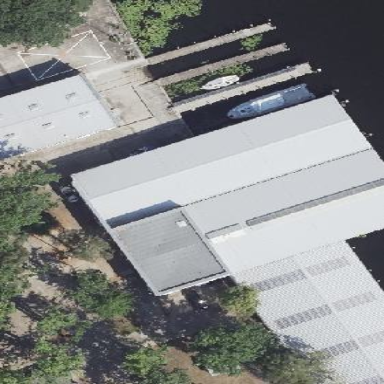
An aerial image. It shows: Boathouse.